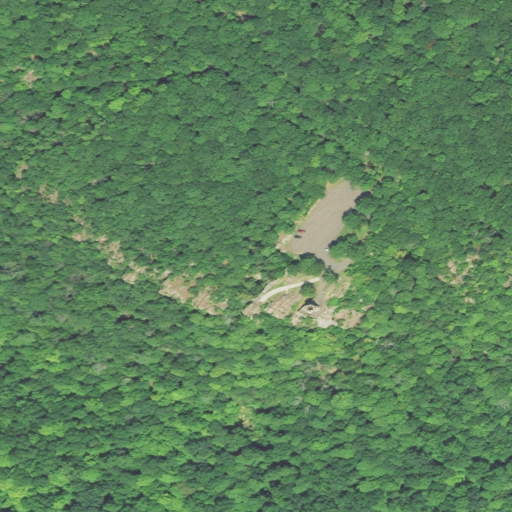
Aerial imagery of mountain in Connecticut named East Peak containing deciduous forest, open development, and low intensity development